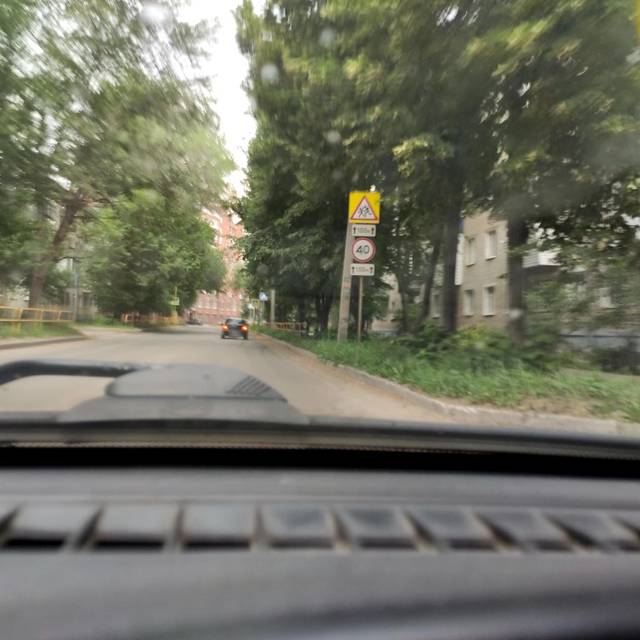
Region: Russia
Coordinates: 53.51, 49.405